Question: Using the standard Delphi TRibbon components I noticed they are not that brilliant.
- Firstly they dont look as nice as the Microsoft ones, for example the glow effects and colors in the TRibbon dont look as impressive as the ones used in Wordpad or Paint in Windows 7.- Secondly if you want to create Ribbon Styled interfaces, I noticed that there is no Ribbon style menus or popup menus independent of the TRibbon. For the actual Ribbon there is, but if say for continuity purposes you wanted the Ribbon style popup menus assigned to a TListbox or TListView for example, there doesnt appear to be one. - Thirdly, sometimes when a Ribbon Action is disabled, it still shows the Hot glow effect as if hovering over the Action, even though it is disabled. - Finally I find it very fiddly trying to place container components such as a TCombobox in a group. It is really awkward sizing the controls and position etc.
I guess my point is that using the standard Delphi TRibbon components appears to be not the best approach both visually and useably. How can I make a Ribbon styled Application look and work as neatly as the Microsoft ones do just like I said before the way that Wordpad and Paint do in Windows 7?
Have a look at this comparison screenshot to get a better idea:

The Delphi Ribbon seems incomplete, unless I am expecting too much. I believed the Ribbon Components are to provide your Application with a better experience for the end user both visually and better workspace etc.
What suggestions could you give to enhance or make the TRibbon work and look like the Microsoft ones?
I dont use Ribbon Style Interfaces all the time so purchasing 3rd Party Components is not something I really want to do. I have looked at the TMS and DevExpress ones but for the price of them, they dont look as good either. The TMS ones look worse than the standard Delphi TRibbon.
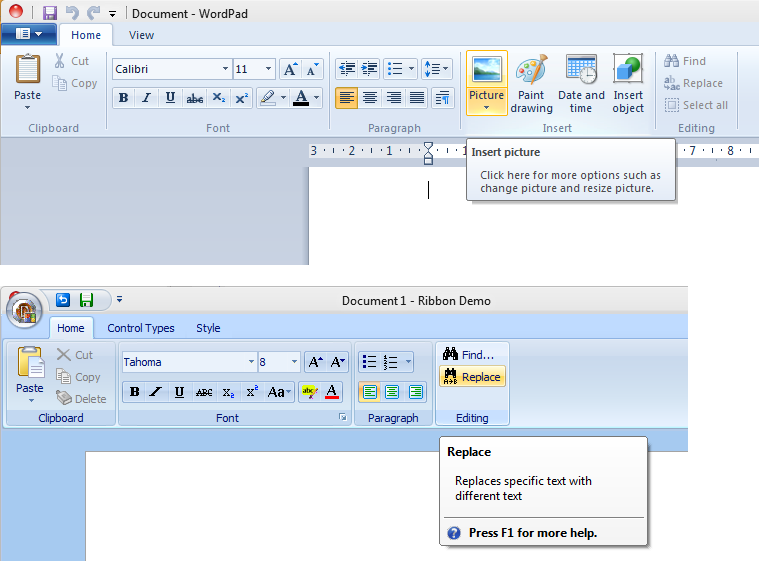
Answer: For a native look and feel, check the <URL>.
This is an Open Source wrapper around <URL>. This is the API used by the Windows 7 Word Pad.
Note also that you have two kind of layout: Office 2007 and Office 2010. The Delphi VCL Ribbon implements Office 2007 style, whereas the Windows Seven WordPad uses an Office 2010 style.
In some of our projects for some clients, we used <URL> in your own code, the USETMSPACK conditional will do all the magic for you.
We didn't use yet the Ribbon component as was introduced in Delphi 2009. Its action-driven design won't make it easy to interface with the event-driven design of our User Interface handling, and we have to confess that this component has rather bad reputation (at least in the Delphi 2009 version).
The great Windows Ribbon Framework for Delphi won't fit our need of a on-the-fly generated Ribbon from code. Its design, from the Microsoft implementation itself, is to create the UI from an XML resource, linked at compilation... so it won't fit our needs, but it probably fit yours, for a more "static" application UI design.
If you use a Office-like Ribbon in your application, be aware of the <URL>.